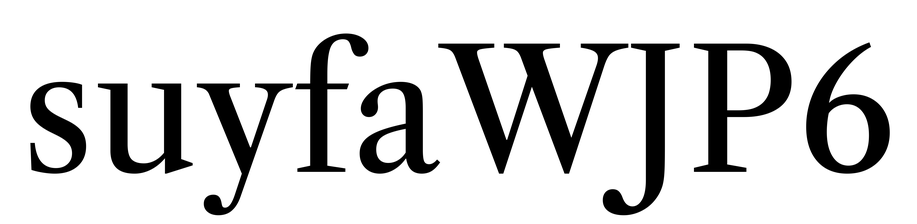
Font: LibreCaslonText_Regular